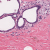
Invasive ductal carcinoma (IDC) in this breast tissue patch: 0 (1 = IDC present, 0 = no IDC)